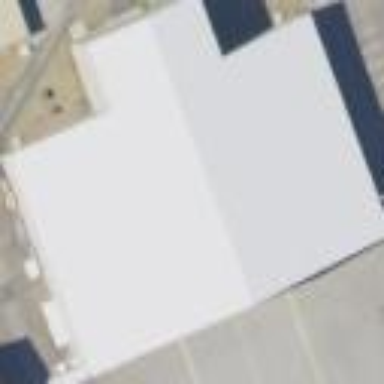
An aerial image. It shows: Hangar at the airport.